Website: walmart
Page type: review-order
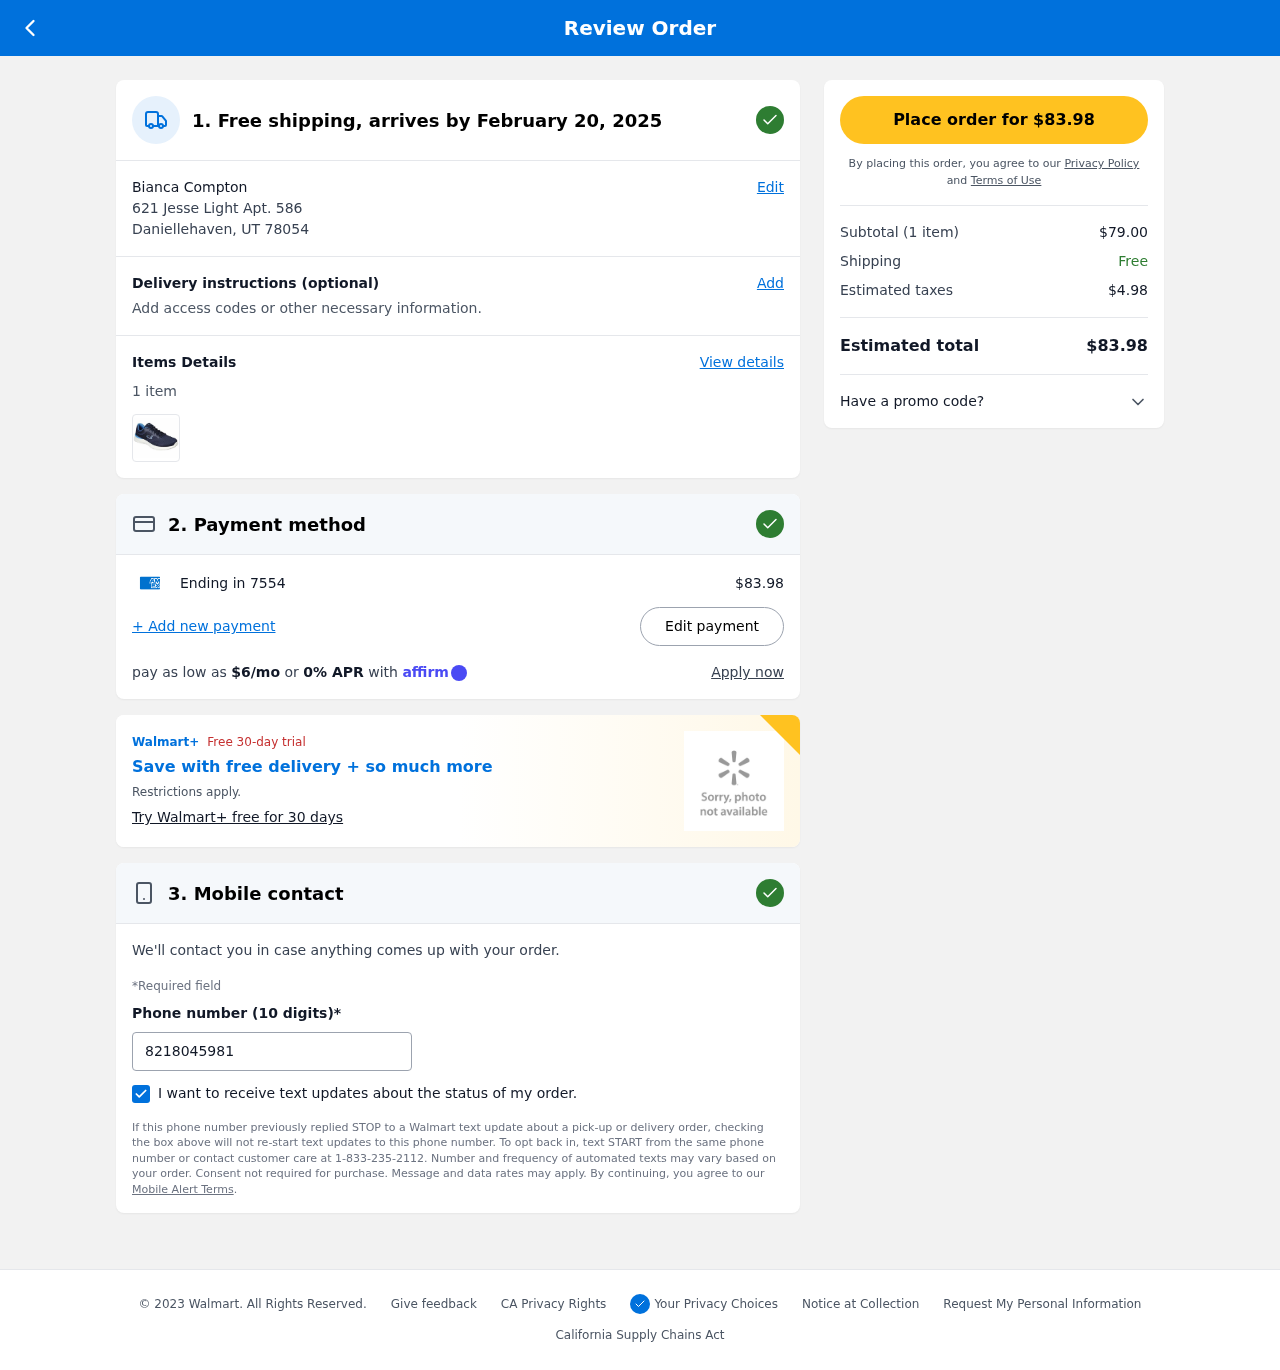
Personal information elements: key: PII_CARD_LAST4
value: Ending in 7554
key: PII_CITY_STATE_ZIP
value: Daniellehaven, UT 78054
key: PII_FULLNAME
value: Bianca Compton
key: PII_PHONE
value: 8218045981
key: PII_STREET
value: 621 Jesse Light Apt. 586
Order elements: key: ORDER_DELIVERY_DATE
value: February 20, 2025
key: ORDER_NUM_ITEMS
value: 1 item
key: ORDER_NUM_ITEMS
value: Subtotal (1 item)
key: ORDER_TOTAL
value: $83.98
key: ORDER_TOTAL
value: Place order for $83.98
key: ORDER_MONTHLY_PAYMENT
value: $6/mo
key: ORDER_SUBTOTAL
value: $79.00
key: ORDER_TAX
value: $4.98